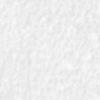
Label: no_change